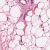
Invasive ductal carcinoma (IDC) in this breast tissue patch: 0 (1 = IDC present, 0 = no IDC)